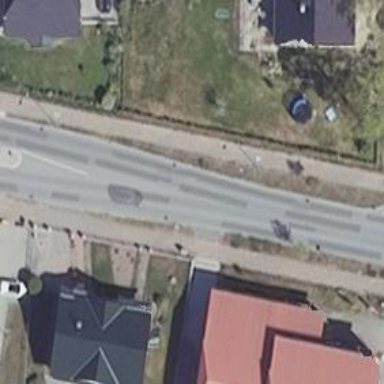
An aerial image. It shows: Footway.